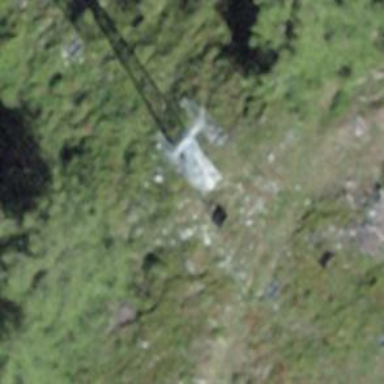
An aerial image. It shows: Pylon for aerialway.